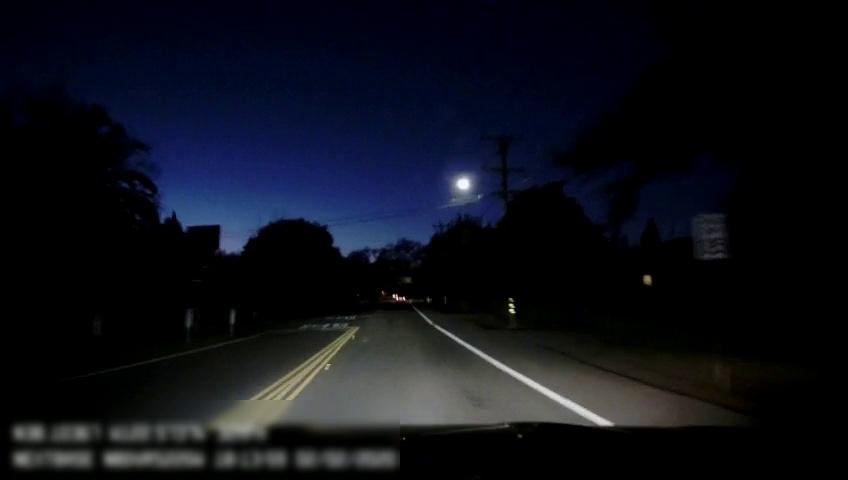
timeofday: Night
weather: Other
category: Drivable Space
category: Vehicles | Car
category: Lanes | Opposite Lane
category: Lanes | Current Lane
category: Lanes | Current Lane
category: Lanes | Alternate Lane
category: Lanes | Alternate Lane